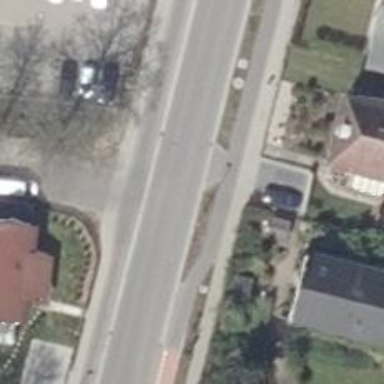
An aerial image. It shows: Secondary road with asphalt surface that includes separate cycle track with asphalt surface.